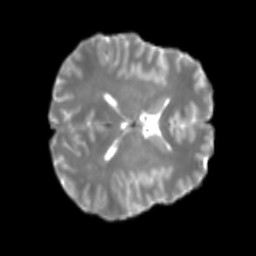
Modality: T2w
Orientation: axial
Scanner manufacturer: siemens
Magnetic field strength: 3 T
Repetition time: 4 s
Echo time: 0.0594 s